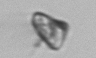
Label: detritus_transparent